Fundus camera: zeiss
Shooting center: midpoint
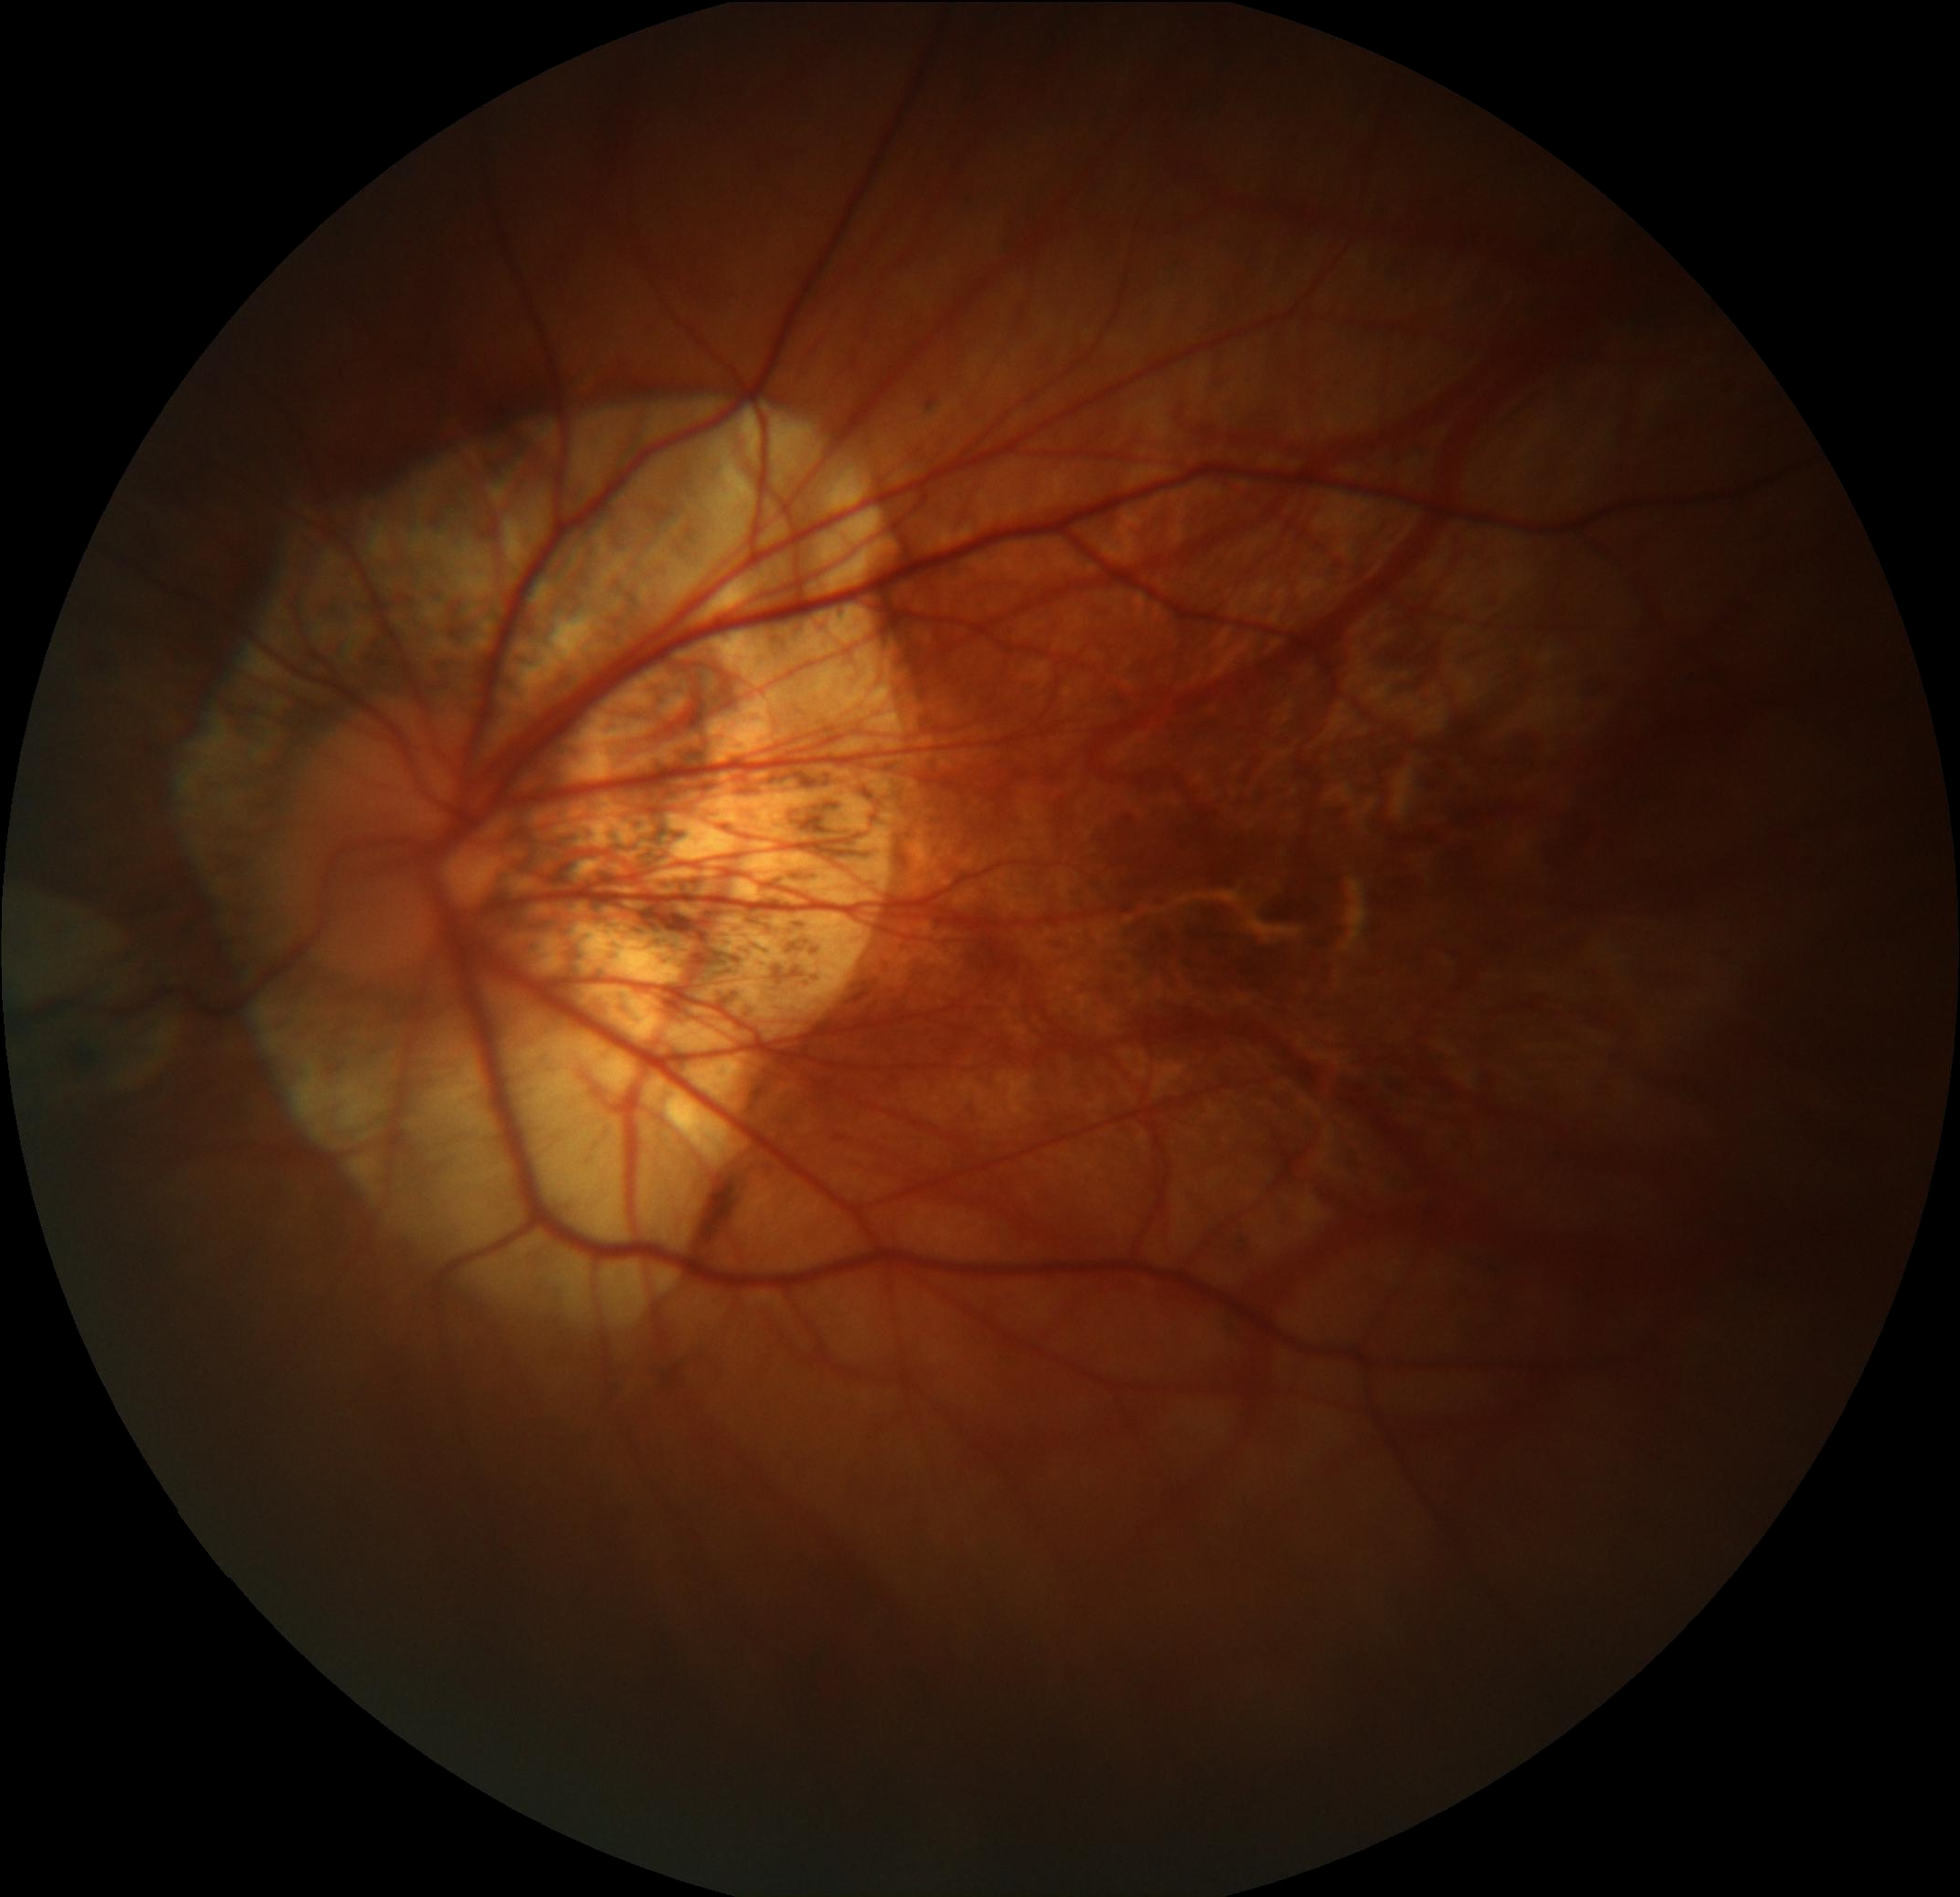
Pathologic myopia: yes
Patchy retinal atrophy: present
Retinal detachment: absent